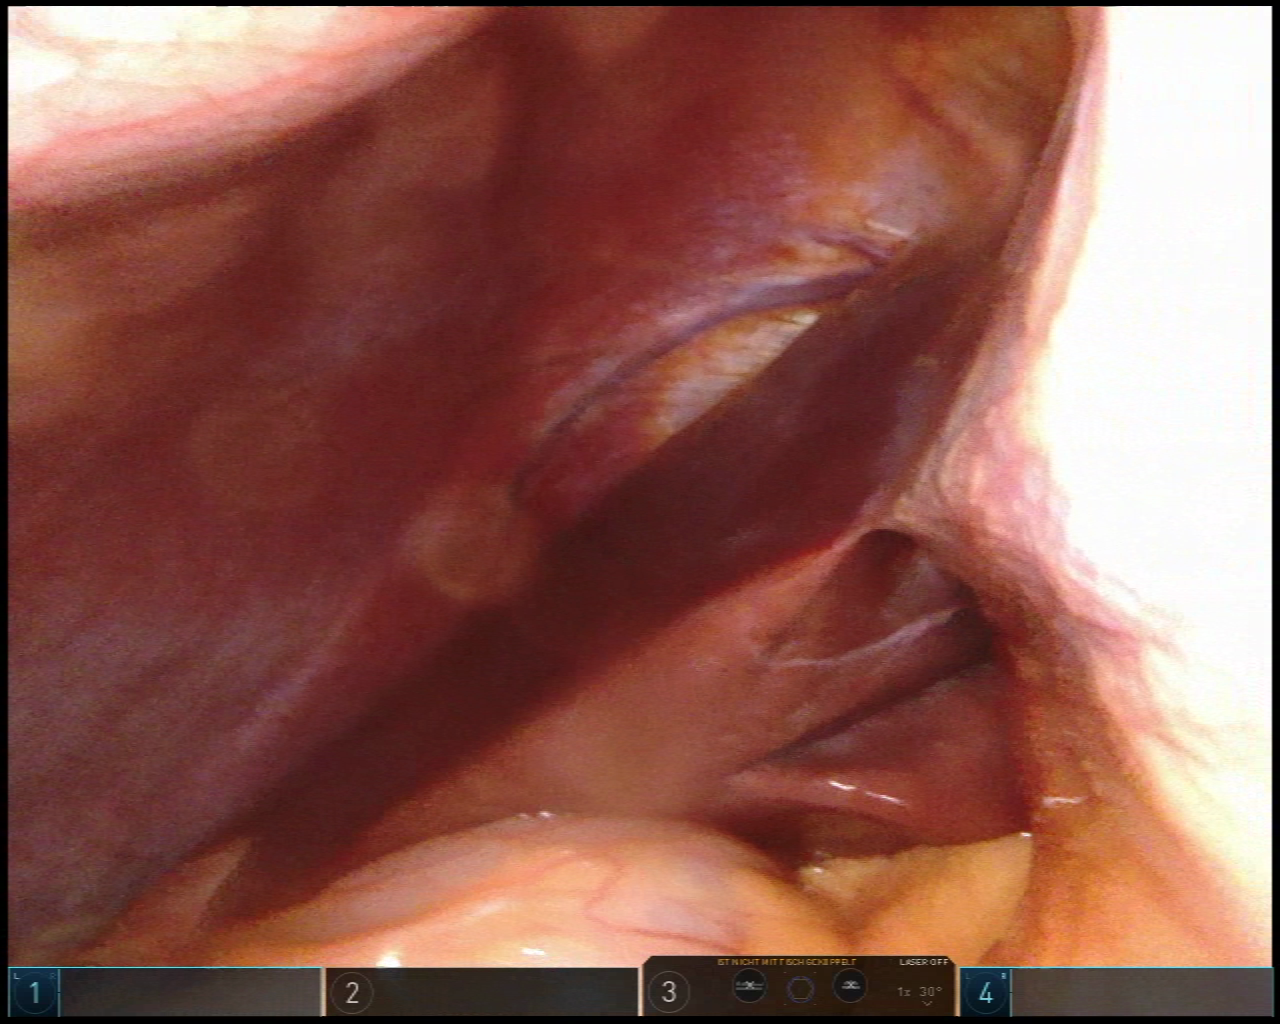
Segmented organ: liver
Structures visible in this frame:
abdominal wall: yes
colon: yes
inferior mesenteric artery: no
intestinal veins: no
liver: yes
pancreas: no
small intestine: no
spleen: no
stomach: no
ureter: no
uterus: no
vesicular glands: no